Question: I've watched all relevant Autolayout WWDC Videos from 2012/13/14, and CS193P, and tutorials from a few other trusted sources. Using that knowledge and some trial and error, I've been able to use Autolayout to create some fairly complex screens, but occasionally I hit a stumbling block which shows me that my understanding of Autolayout is not complete. So I've recreated the simplest scenario I could think of to showcase one question that would be extremely useful to have answered:

In this situation, we've got two views:
- - -
The vertical positioning is determined by the top and bottom constraints with no errors, but the views both report "Missing Constraints" as they "Need constraints for: X position or width."
I thought that the left view's X position is determined by being pinned to the left, and its width would grow/shrink as wide as it needs to be to still have a space between itself and the right view which is pinned to the right.
I can see how it would be an issue for Autolayout to know of the views would be the one to grow to meet the other - but I thought that was resolved by giving one view a higher Horizontal Compression Resistance Priority (or Horizontal Hugging). The view that is more resistant to being compressed or has a higher hugging value would stay the same width that it had in the Canvas and the other view would change its width to satisfy the constraints. Changing these priority values is not affecting the missing constraints errors.
As can be seen in the screenshot, in the "Misplaced Views" section on the left, there is one view that has an expected width of more than double its canvas value, and one view that has an expected width of 0. This matches up with the error that we need constraints for width, but why?
I believe understanding why this is could be helpful in understanding more complex Autolayout relationships. Thanks in advance!
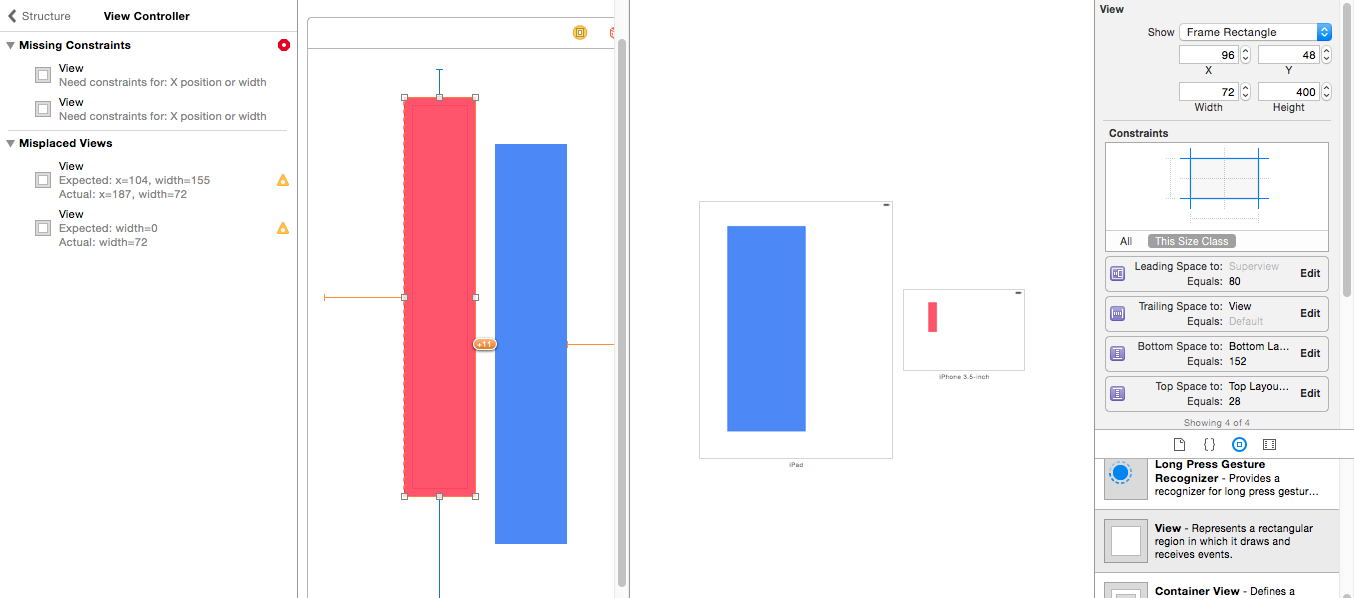
Answer: The Content Hugging and Compression Resistance priorities apply to the view's intrinsic content size. Your views don't have any intrinsic content size, so they aren't relevant. (Paulw11's comment is incorrect in suggesting that those priorities would be in effect if the view had subviews with intrinsic content size. Those would have meaningful Content Hugging and Compression Resistance priorities, but the containing view would not.)
If you add subviews with intrinsic content size and add constraints that effectively relate those subviews' size to the containing view's size, that would be sufficient.
Otherwise, you would need to provide explicit width constraints to one or both views. If you like, those constraints can have non-required priorities and, if you provide both, their priorities can (should) be different so that one would be broken before the other. You could even apply multiple width constraints at various priorities to achieve various layouts. (As a simple example, you could create constraints that require that the views width be greater than or equal to a certain amount. That way a view with a relatively low-priority preferred width will still shrink if necessary to accommodate the other view's higher-priority preferred width, but only so far.)